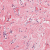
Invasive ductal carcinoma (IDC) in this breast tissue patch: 1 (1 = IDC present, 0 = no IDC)